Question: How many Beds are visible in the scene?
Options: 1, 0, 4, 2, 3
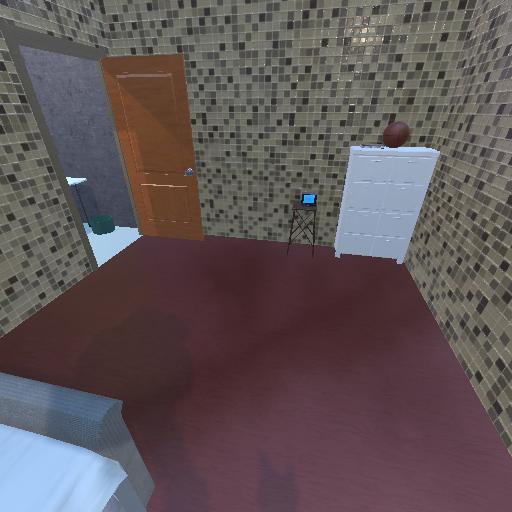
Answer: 1